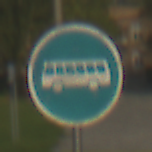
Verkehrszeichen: Busssonderstreifen
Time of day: SunriseSunset
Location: Outdoor (Special)
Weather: Clear
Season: NotSpecified
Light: Natural